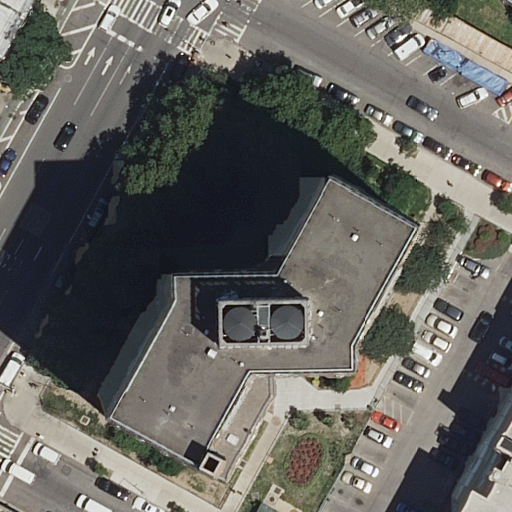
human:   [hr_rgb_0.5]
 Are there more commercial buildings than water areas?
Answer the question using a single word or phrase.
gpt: no

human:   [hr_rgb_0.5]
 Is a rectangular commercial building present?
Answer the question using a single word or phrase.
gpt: no

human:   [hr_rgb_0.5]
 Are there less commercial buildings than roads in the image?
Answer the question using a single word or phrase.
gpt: yes

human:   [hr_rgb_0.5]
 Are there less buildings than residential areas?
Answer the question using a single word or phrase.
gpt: no

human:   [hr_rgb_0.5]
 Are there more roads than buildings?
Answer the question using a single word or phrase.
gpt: yes

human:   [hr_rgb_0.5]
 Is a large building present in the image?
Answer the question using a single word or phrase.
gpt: yes

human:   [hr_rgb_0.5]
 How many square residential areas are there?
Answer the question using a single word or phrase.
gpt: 0

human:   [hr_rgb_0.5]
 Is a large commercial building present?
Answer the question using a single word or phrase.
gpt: no

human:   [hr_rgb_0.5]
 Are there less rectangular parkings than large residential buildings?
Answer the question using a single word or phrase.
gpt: yes

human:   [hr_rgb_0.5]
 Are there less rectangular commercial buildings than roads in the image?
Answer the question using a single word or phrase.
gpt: yes

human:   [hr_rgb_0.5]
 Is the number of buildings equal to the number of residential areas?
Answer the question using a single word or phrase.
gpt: no

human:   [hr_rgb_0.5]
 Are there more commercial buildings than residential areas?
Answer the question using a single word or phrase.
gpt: no

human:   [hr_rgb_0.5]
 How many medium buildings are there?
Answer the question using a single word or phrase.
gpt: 1

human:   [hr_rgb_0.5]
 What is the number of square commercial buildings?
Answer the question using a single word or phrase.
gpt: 0

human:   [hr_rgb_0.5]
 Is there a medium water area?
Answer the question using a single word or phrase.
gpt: no

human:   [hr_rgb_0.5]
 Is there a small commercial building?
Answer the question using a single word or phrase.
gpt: no

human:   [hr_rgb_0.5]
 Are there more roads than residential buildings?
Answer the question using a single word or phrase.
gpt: yes

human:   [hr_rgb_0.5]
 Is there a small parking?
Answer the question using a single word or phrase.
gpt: no

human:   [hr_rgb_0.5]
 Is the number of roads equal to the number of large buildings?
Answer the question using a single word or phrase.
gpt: no

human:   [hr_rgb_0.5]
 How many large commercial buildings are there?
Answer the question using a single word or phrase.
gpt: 0

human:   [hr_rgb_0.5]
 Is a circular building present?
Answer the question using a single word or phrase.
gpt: no

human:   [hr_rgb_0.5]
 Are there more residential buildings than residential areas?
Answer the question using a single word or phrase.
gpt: yes

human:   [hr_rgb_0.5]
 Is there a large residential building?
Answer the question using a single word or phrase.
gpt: yes

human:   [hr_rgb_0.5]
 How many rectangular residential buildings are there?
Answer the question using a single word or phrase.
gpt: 2

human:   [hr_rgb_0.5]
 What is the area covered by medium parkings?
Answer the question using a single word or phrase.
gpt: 0m2

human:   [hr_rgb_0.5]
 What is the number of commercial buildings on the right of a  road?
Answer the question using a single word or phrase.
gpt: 0

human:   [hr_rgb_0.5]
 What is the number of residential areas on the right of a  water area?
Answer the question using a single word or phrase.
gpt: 0

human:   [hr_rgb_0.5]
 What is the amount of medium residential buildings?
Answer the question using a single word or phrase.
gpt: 1

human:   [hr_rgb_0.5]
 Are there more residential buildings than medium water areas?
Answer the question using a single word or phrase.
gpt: yes

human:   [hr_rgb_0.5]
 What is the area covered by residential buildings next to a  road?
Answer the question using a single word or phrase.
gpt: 2355m2

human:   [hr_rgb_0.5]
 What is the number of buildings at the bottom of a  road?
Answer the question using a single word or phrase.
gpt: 2

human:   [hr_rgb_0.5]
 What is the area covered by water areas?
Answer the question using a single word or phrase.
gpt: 0m2

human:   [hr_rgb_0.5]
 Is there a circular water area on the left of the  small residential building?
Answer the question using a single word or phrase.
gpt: no

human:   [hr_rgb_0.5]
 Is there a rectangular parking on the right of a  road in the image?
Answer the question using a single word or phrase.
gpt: yes

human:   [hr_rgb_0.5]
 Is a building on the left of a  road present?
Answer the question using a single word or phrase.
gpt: yes

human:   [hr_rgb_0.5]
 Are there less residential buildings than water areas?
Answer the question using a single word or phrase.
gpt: no